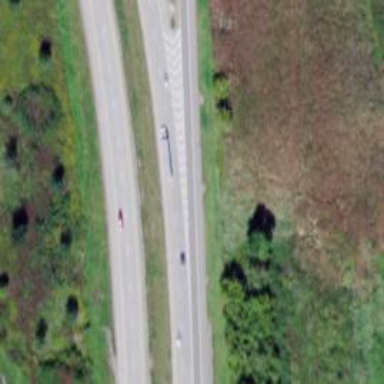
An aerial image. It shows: Asphalt motorway link.